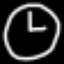
Label: clock